Aerial crown-view tile of a tropical tree (Barro Colorado Island, Panama), acquired 20241216:
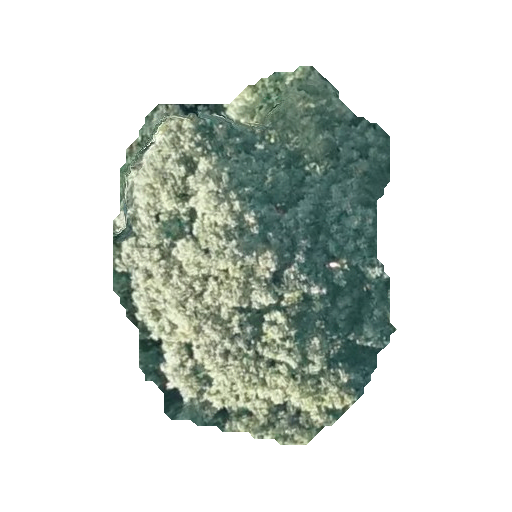
Species: Astronium graveolens
GBIF accepted scientific name: Astronium graveolens
Crown area: 118.609 m²